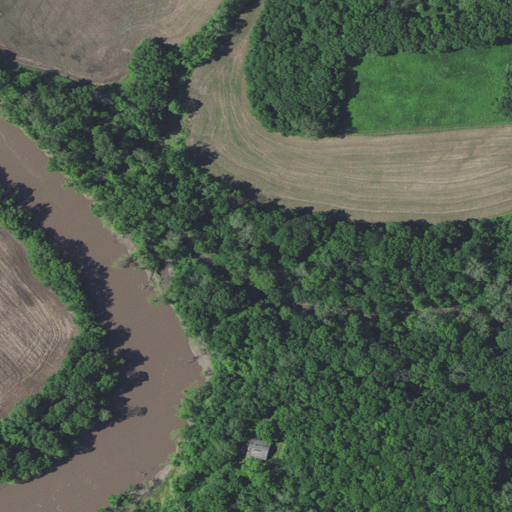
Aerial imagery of valley in Missouri named Martin Hollow containing deciduous forest, woody wetlands, cultivated crops, open water, pasture, herbaceous wetlands, grassland, and open development